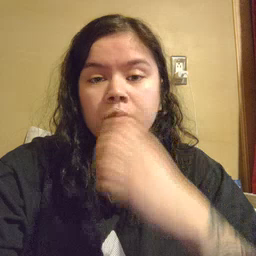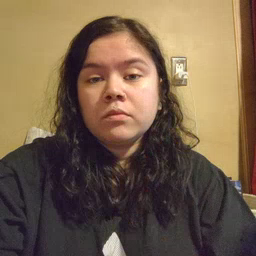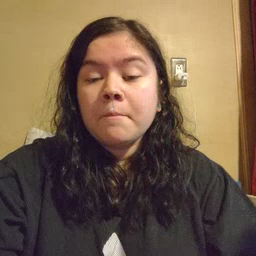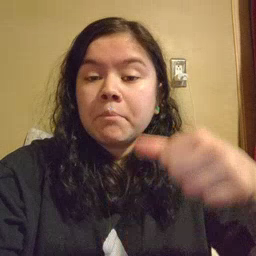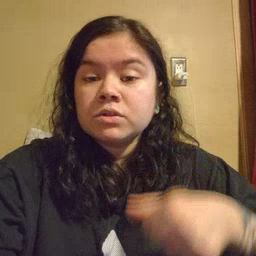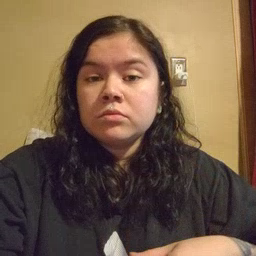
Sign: puzzle